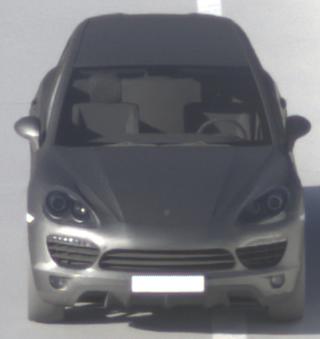
Make: Porsche
Model: Cayenne
Detailed model: Cayenne (958)
Model produced from: 2010/05
Model produced until: 2014/07
Doors: 5
Color: gray
Road condition: dry road
Daytime: sunrise or sunset
Contrast: medium contrast